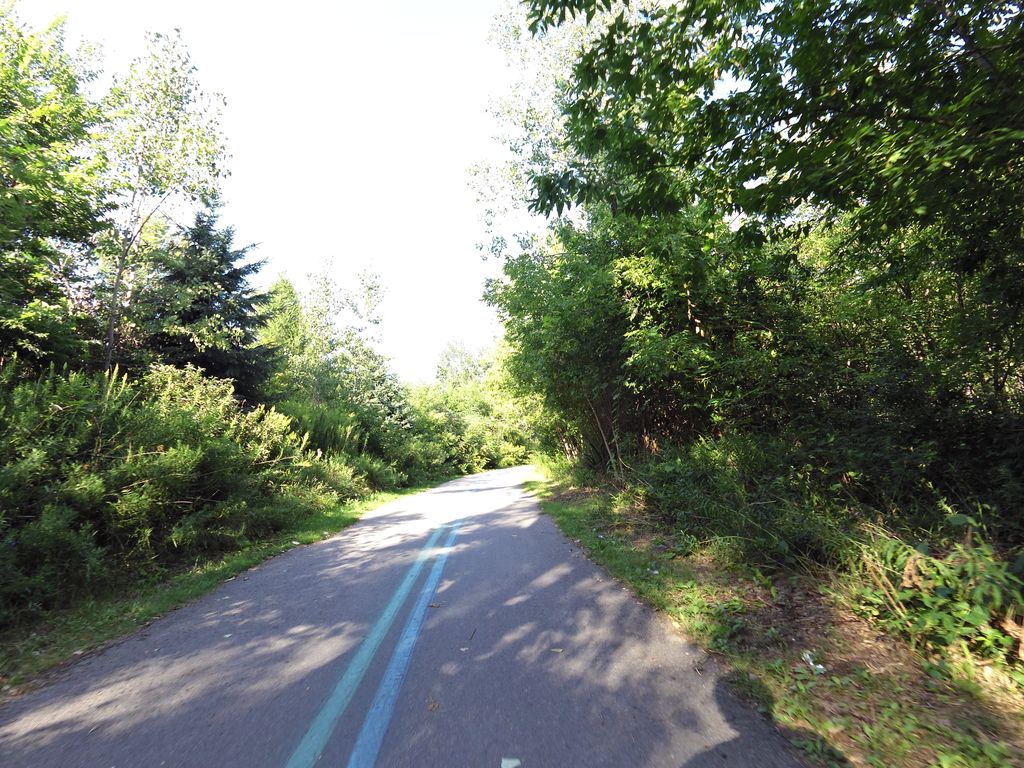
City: toronto